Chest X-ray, PA view. Patient: 40 years old, sex M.
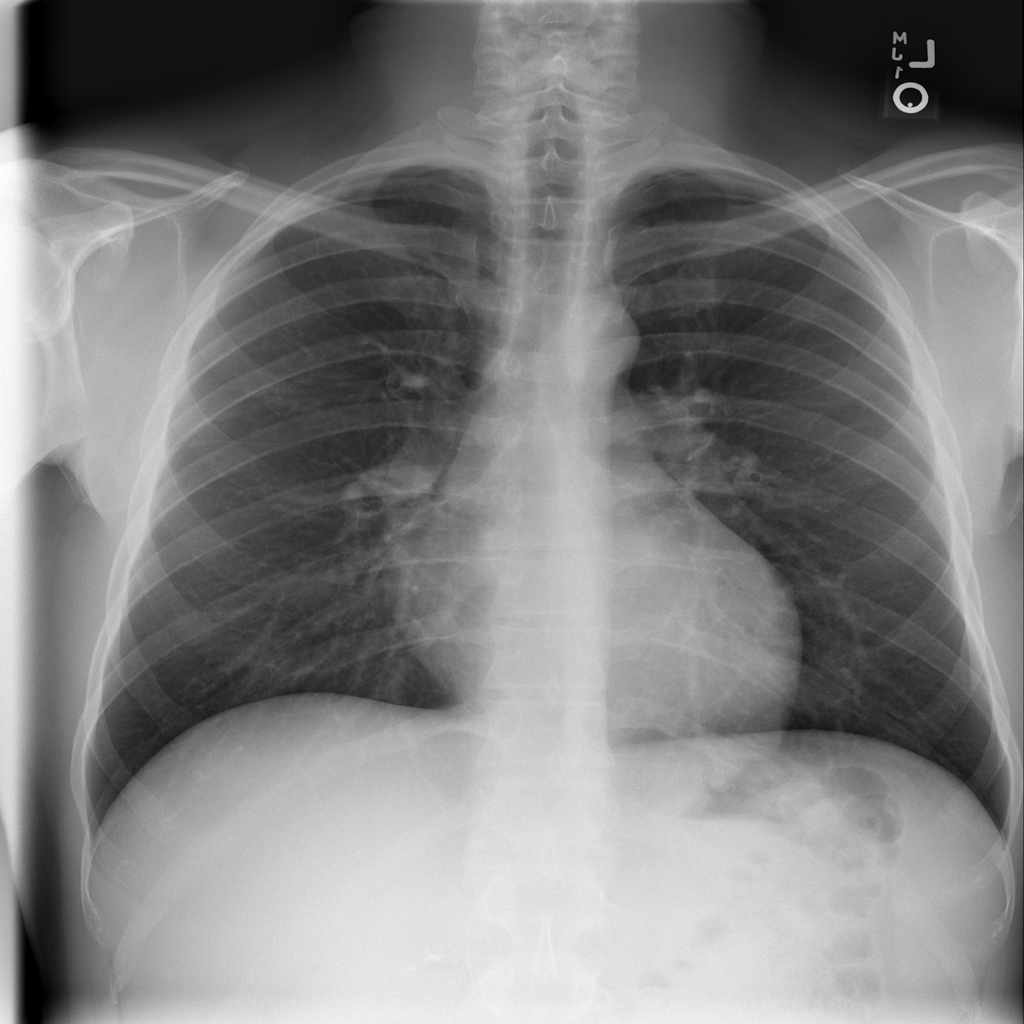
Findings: No Finding